高三 · 度量几何学
23. 如图,两圆相交于 $A, B$ 两点, 过点 $A$ 作两直线 $C D, E F$ 分别交两圆于点 $C, D$ 和点 $E, F$. 若 $\angle$ $\mathrm{EAB}=\angle \mathrm{DAB}$,求证: $\mathrm{CD}=\mathrm{EF}$.

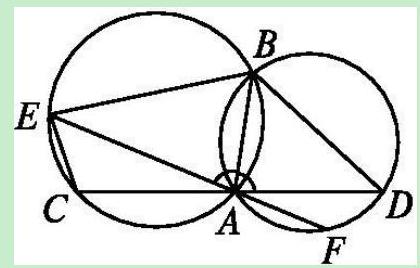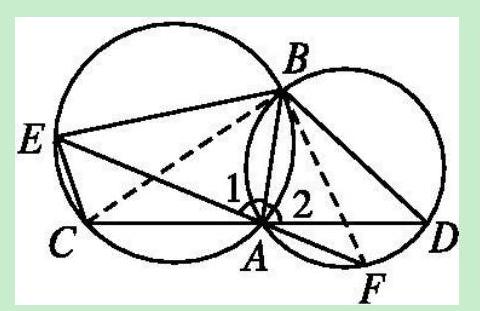
答案: 证明：如图,连接 $\mathrm{CB}, \mathrm{BF}$,

因为四边形 $\mathrm{ABEC}$ 为圆内接四边形,

所以 $\angle 2=\angle \mathrm{CEB}$.

又因为 $\angle 1=\angle \mathrm{ECB}, \angle 1=\angle 2$,

所以 $\angle \mathrm{CEB}=\angle \mathrm{ECB}$. 所以 $\mathrm{BC}=\mathrm{BE}$.

又因为 $\angle \mathrm{BCD}=\angle \mathrm{BEF}, \angle \mathrm{D}=\angle \mathrm{F}, \mathrm{BC}=\mathrm{BE}$,

所以 $\triangle \mathrm{CBD} \cong \triangle \mathrm{EBF}$.

所以 $\mathrm{CD}=\mathrm{EF}$.
解析: : 分析: 本题主要考查了圆内接四边形的性质与判断定理, 解决问题的关键是根据连接 $\mathrm{CB}, \mathrm{BF}$,要证 $\mathrm{CD}=\mathrm{EF}$, 只需证明 $\triangle \mathrm{CBD} \cong \triangle \mathrm{EBF}$ 即可.